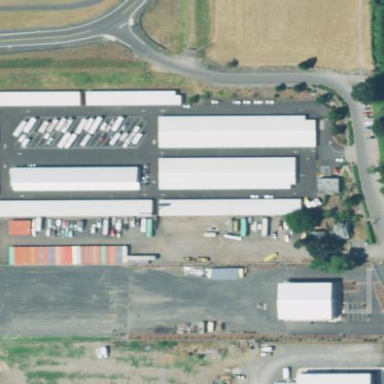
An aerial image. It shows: Commercial area with storage rental shop.